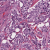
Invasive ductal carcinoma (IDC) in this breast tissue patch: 1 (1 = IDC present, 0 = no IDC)